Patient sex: F
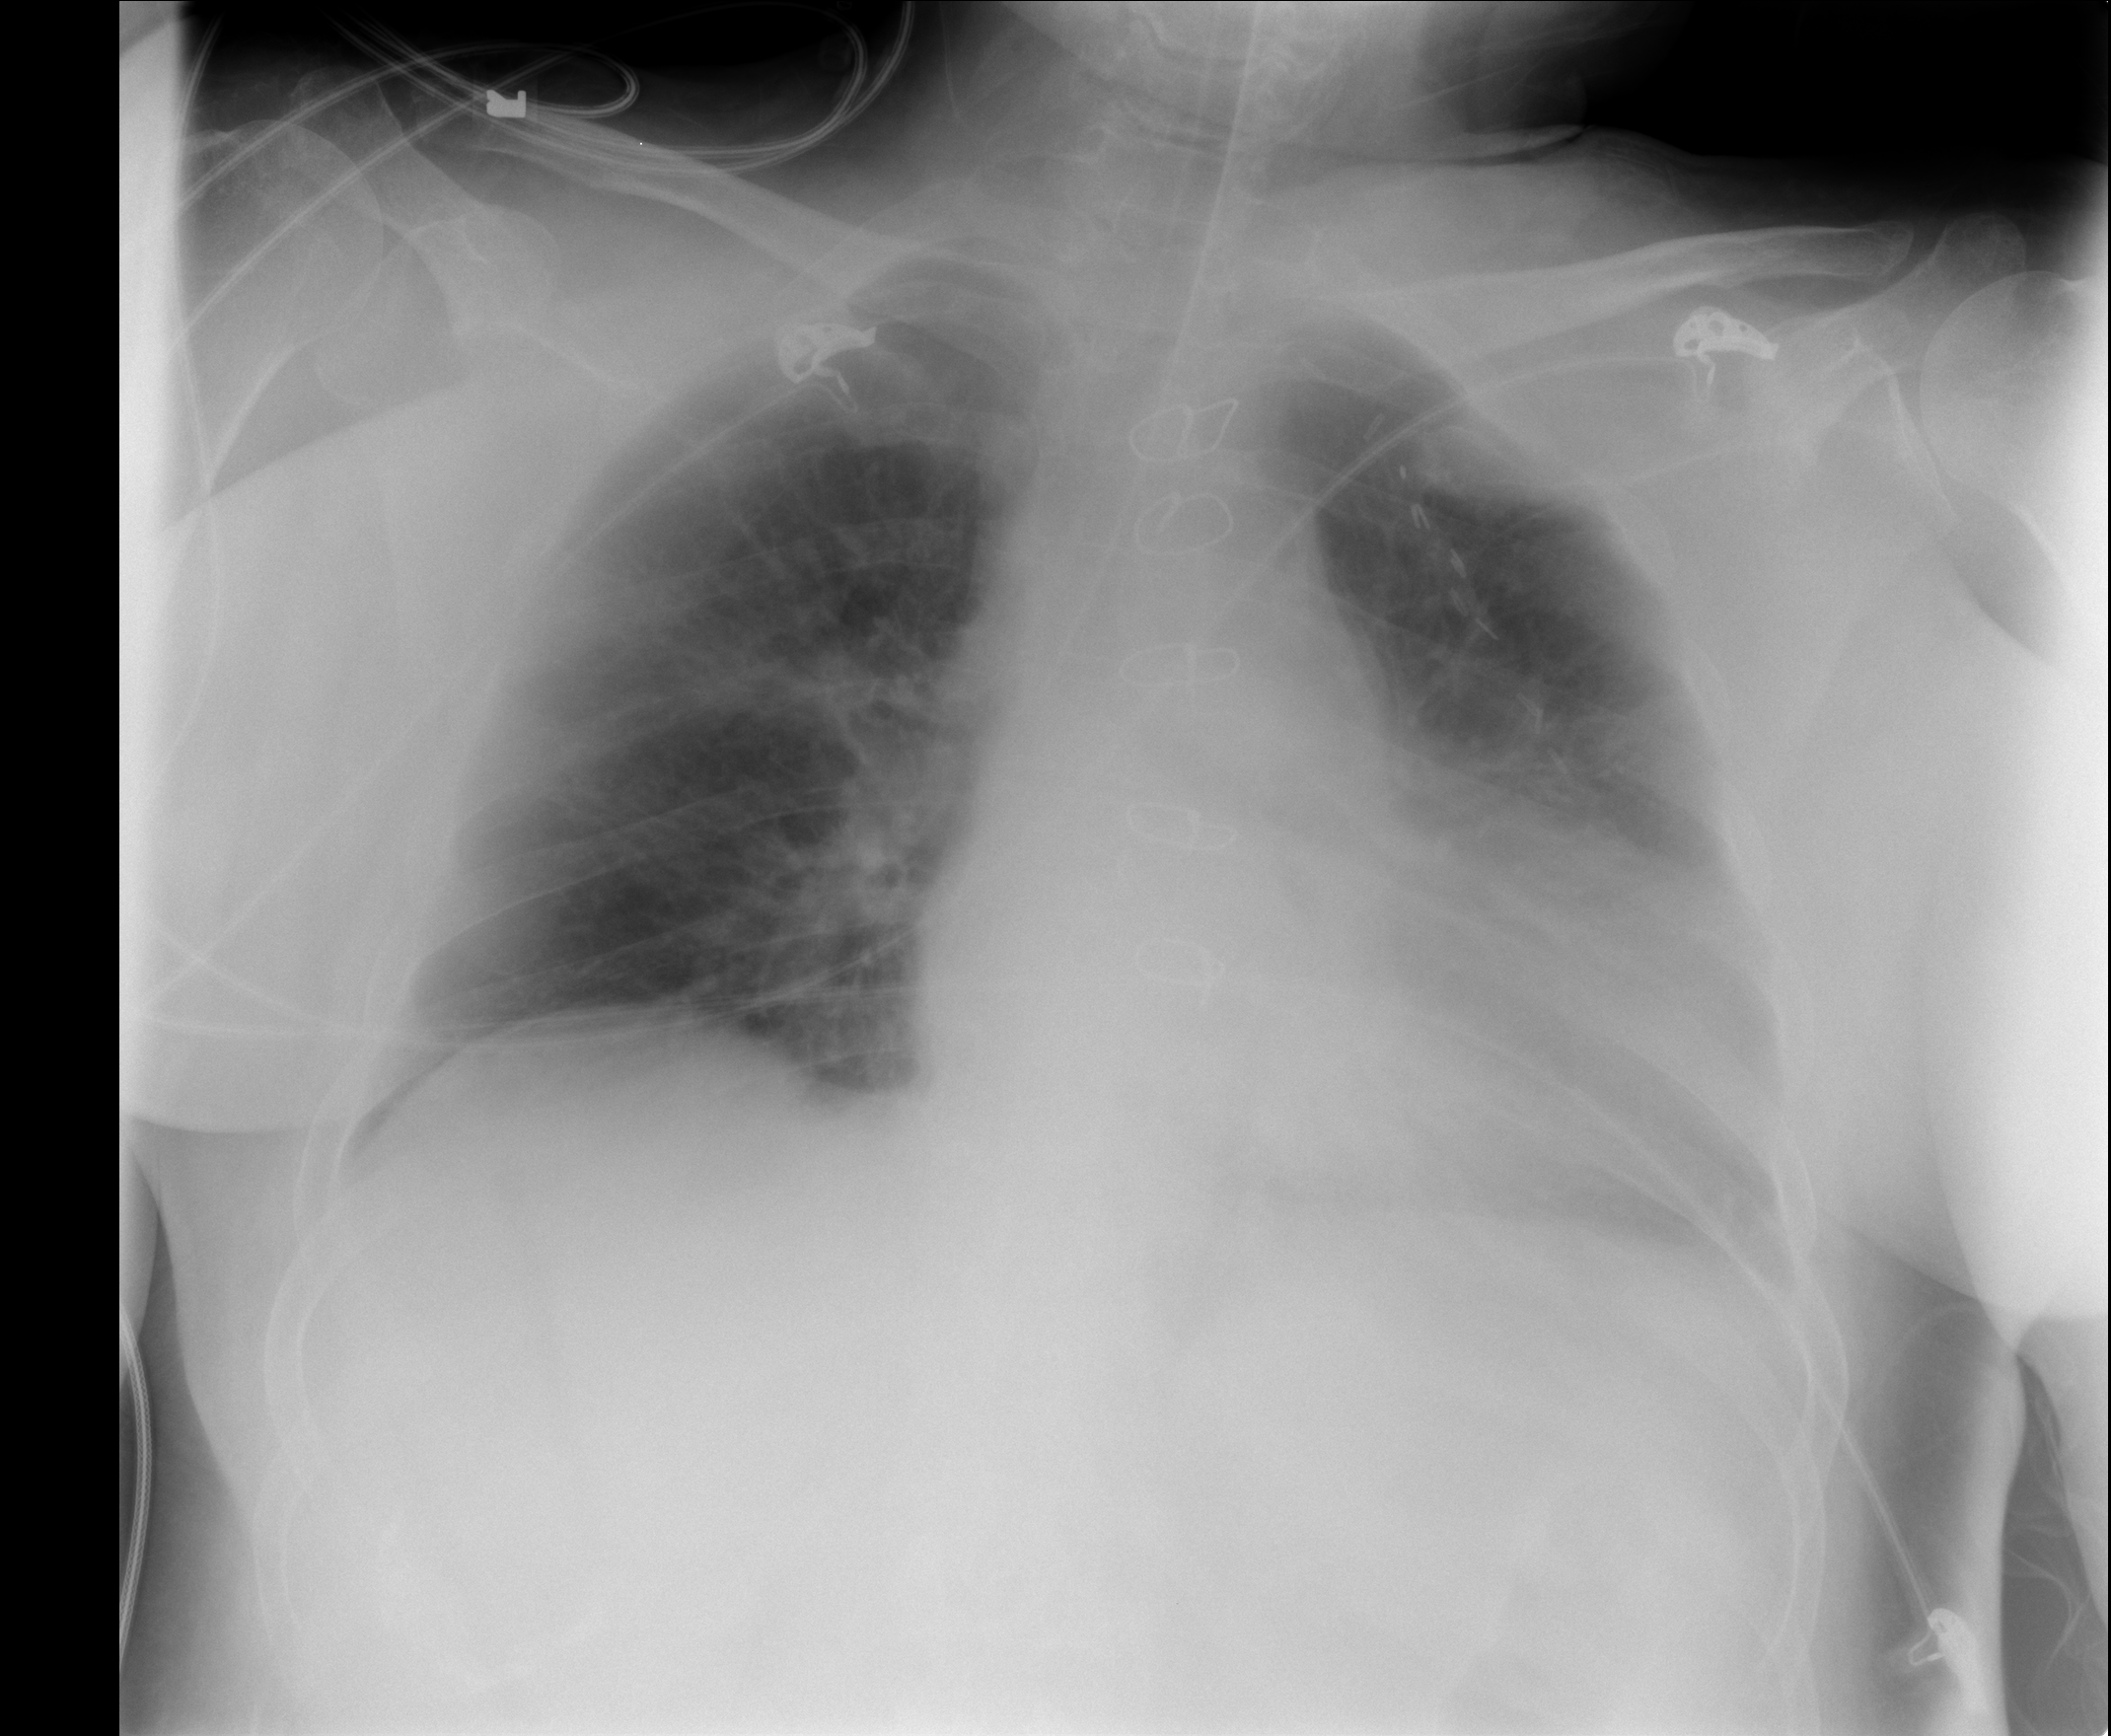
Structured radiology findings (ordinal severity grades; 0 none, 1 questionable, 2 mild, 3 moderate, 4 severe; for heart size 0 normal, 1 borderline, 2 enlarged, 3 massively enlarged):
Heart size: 0
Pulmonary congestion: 0
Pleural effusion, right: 0
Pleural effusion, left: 0
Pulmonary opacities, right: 0
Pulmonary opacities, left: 0
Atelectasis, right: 0
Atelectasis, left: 3